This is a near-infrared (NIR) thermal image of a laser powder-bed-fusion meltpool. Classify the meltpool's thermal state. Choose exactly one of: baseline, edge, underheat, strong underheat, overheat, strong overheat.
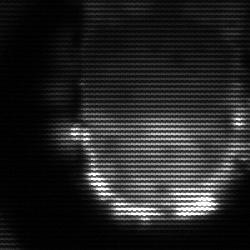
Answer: baseline